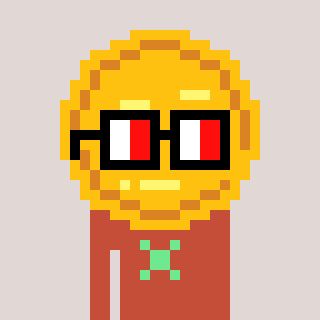
a pixel art character with square glasses with black frames and red eyes, a medal-shaped head and a rust-colored body on a warm background